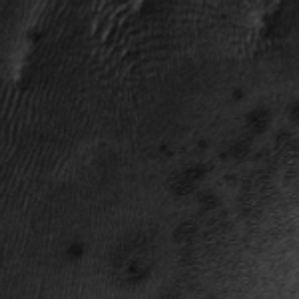
Label: frost